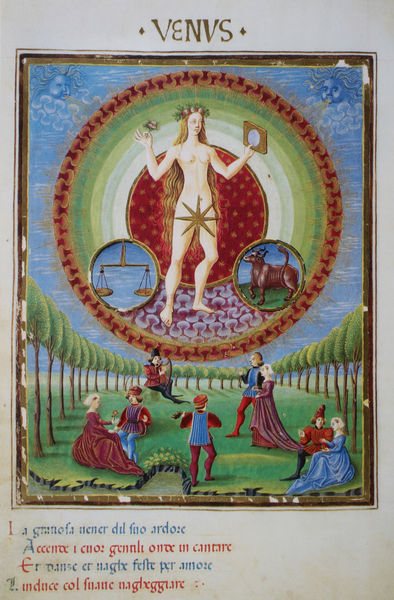
Titel: De Sphaera, Venus
Standort: Modena
Institution: Biblioteca Estense
Schlagwörter: akt, baum, blau, gott, himmel, nackt, wasser, wolken, bäume, frauen, grün, menschen, sitzen, bunt, frau, hut, kleider, männer, zeichen, zeichnung, gras, hund, park, rot, tier, wiese, gesellschaft, herren, leute, muster, ornament, tanz, versammlung, rahmen, bild, hände, instrument, spiegel, erde, wind, sonne, gold, haare, paar, personen, blatt, musik, tanzen, gotik, krone, renaissance, wald, bauern, kreis, rund, engel, garten, kopfbedeckung, schrift, wellen, liebe, farben, allee, baumreihe, grafik, kuh, rind, hof, rand, figuren, wetter, ring, waage, wage, buch, medaillon, stern, winde, lichtung, druck, jungfrau, sterne, titel, illustration, text, kreise, haarkranz, treffen, kranz, göttin, fürst, buchdruck, karte, singen, jesus, versuchung, grad, erscheinung, venus, muschel, harfe, farbverlauf, maria, bock, ochse, stier, sternzeichen, welt, leier, ziege, geburt, geist, harve, paare, latein, lagern, wörter, italienisch, polychrom, widder, kalender, buchmalerei, barde, astrologie, tierkreiszeichen, liebhaber, götting, stundenbuch, illustraion, bänkelsänger, neus, strologie